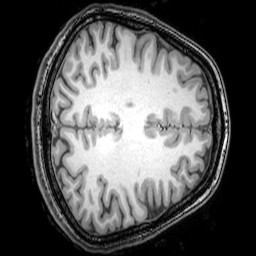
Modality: T1w
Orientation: axial
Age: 23
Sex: female
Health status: healthy
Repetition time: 0.081 s
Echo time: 0.037 s